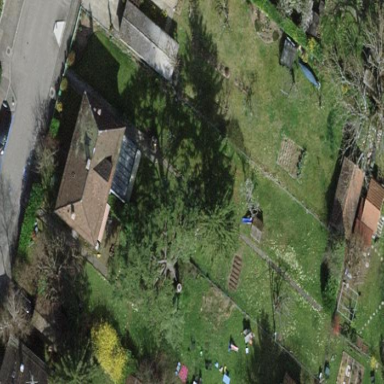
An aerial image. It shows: Garden enclosed by fence.